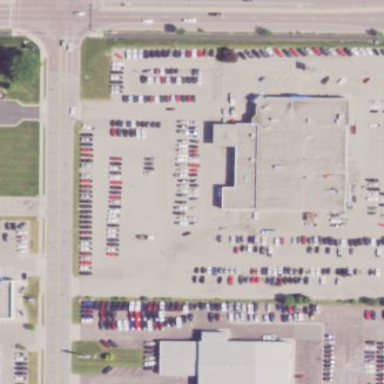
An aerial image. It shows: Building housing car shop.